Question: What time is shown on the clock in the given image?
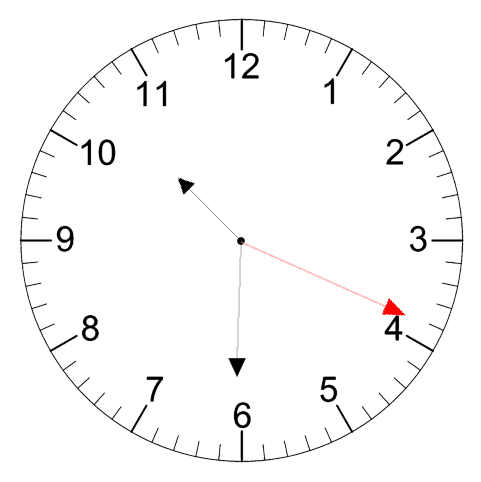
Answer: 10:30:19